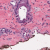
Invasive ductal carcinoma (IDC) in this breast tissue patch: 0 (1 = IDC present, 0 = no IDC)